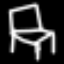
Label: chair